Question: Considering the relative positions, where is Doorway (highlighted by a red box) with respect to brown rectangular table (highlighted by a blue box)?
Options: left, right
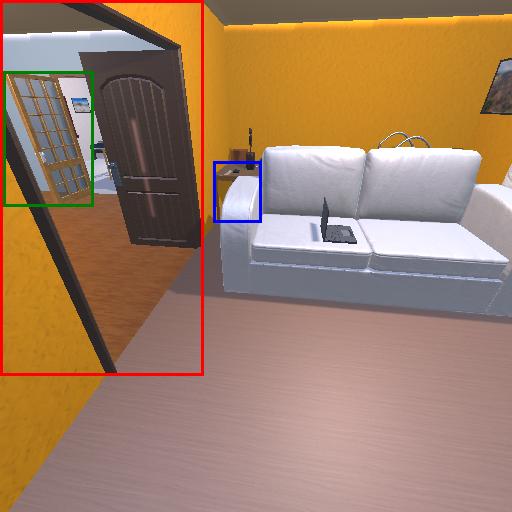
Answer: left